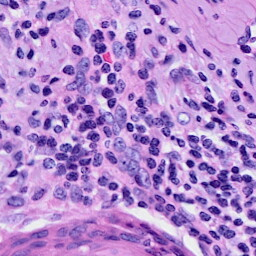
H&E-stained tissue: Cervix